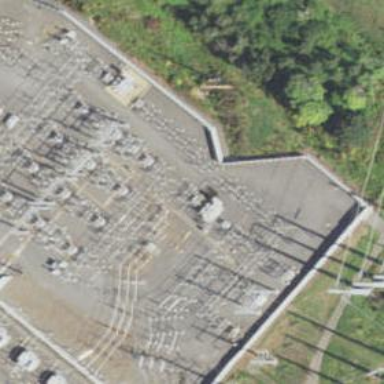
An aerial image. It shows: Switch for power supply.